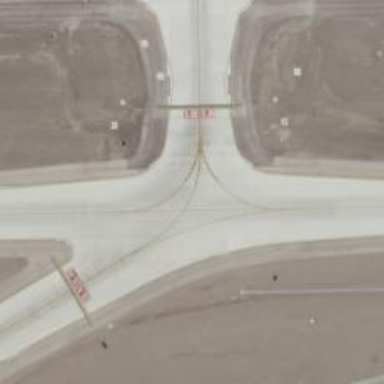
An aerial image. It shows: Image of taxiway at airport.